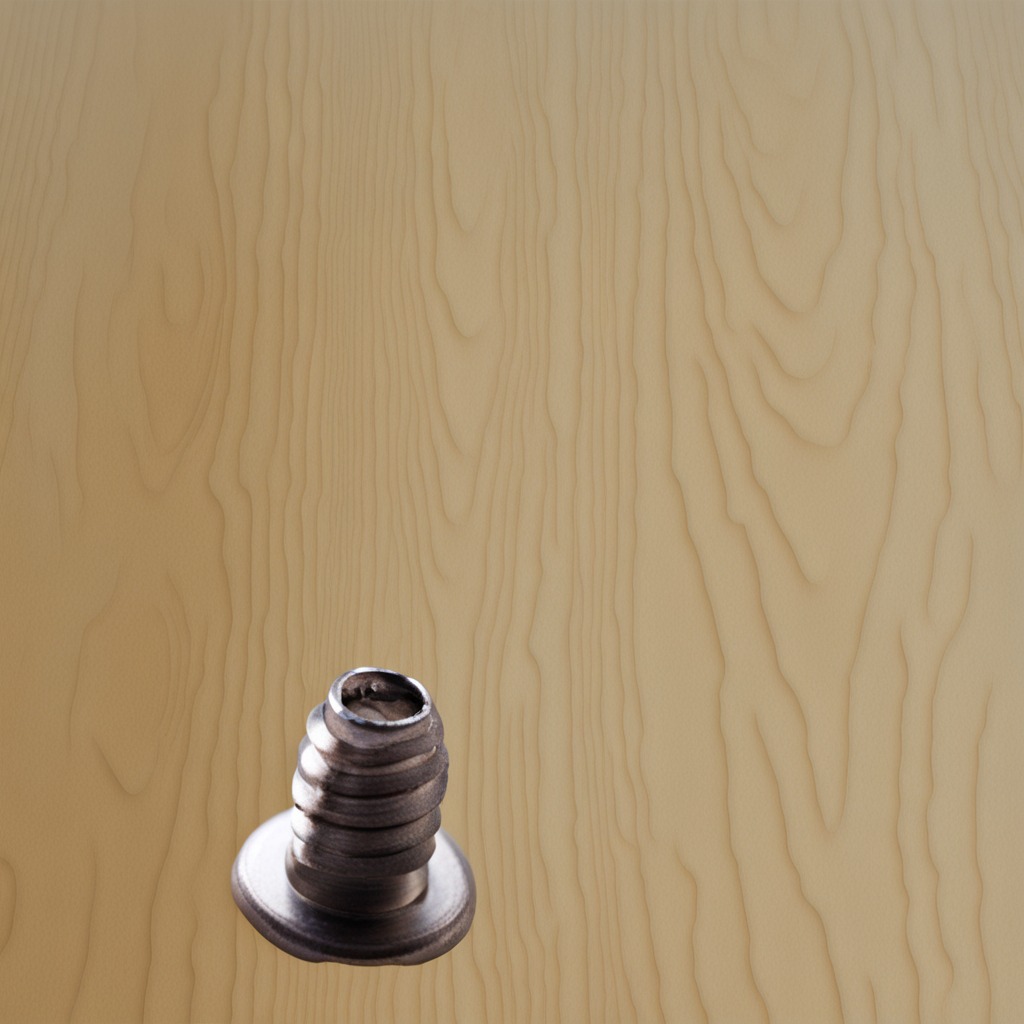
A metal screw is lying on a plywood surface in a paint workshop lit by afternoon window light.